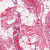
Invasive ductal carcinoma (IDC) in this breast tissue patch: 0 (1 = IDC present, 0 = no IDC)